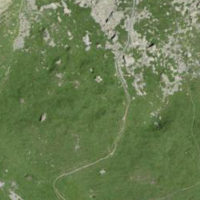
EUNIS habitat code: 26
Species observed at this site:
Gymnadenia rhellicani
Saxifraga moschata